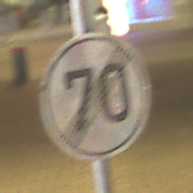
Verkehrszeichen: EndeGeschwindigkeit70
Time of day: Night
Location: Outdoor (Urban)
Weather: Clear
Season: NotSpecified
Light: Artificial